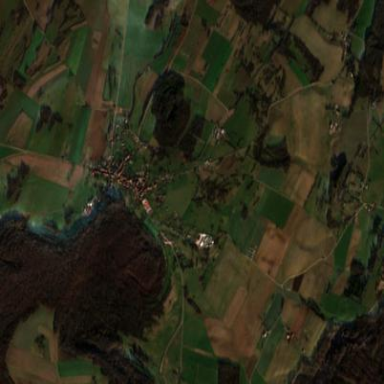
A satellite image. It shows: Picturesque farmland scene.